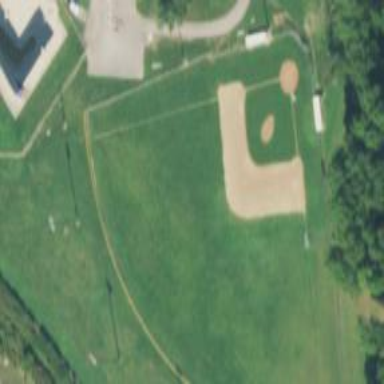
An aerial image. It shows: Baseball pitch for leisure land.